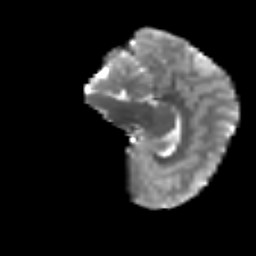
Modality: T2w
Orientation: sagittal
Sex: male
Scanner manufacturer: siemens
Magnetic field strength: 3 T
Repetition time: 5 s
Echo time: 0.071 s